Interaction volume radius: 5 \u00c5
Interaction volume height: 15 \u00c5
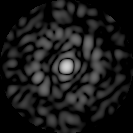
Disorder parameter: 0.851